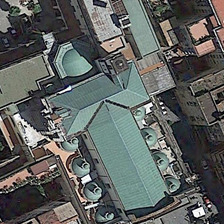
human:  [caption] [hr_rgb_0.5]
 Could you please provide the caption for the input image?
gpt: the church is surrounded by a large number of residential areas .

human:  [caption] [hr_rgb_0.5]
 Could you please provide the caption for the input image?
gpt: the church is surrounded by a large number of residential areas .

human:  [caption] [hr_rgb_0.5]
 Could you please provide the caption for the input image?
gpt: there is a church in this area .

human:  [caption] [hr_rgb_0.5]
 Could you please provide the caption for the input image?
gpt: there is a church in this area .

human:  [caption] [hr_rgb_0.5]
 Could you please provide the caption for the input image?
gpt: there is a church in this area .